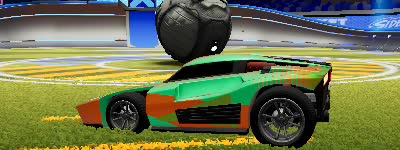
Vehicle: breakout